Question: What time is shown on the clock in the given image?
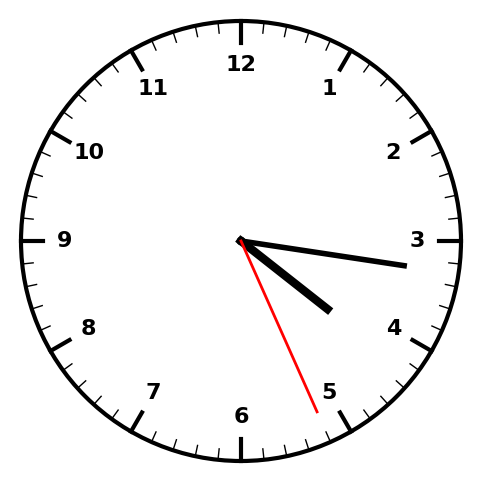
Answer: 04:16:26